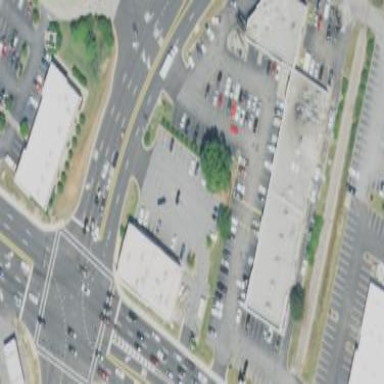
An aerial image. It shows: Retail area.